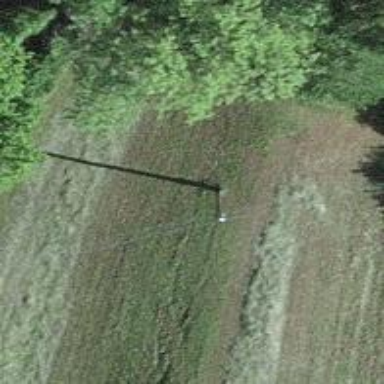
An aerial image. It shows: Minor power line.